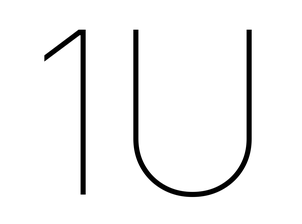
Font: Inter_Thin